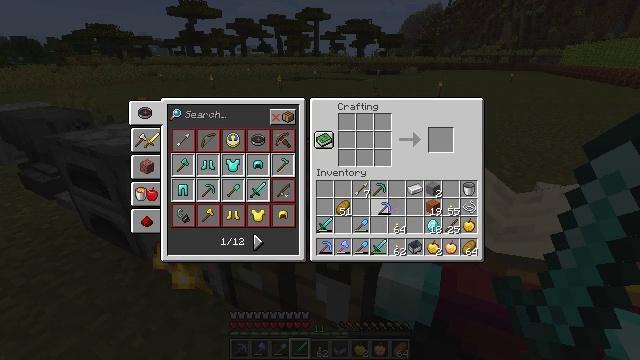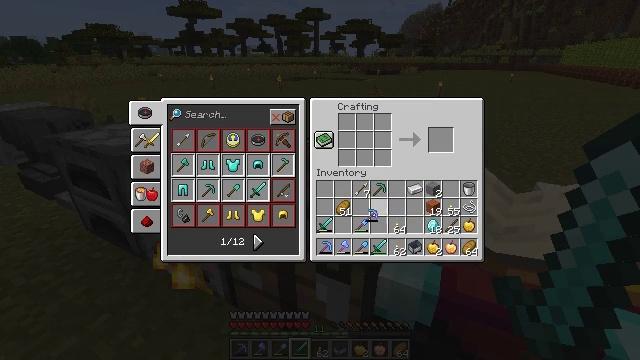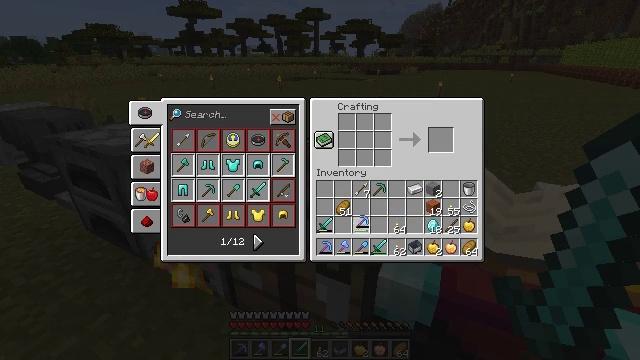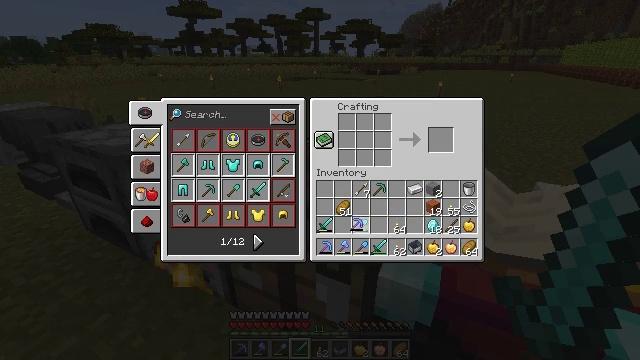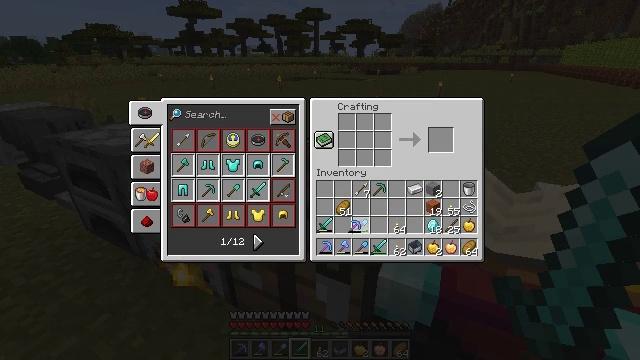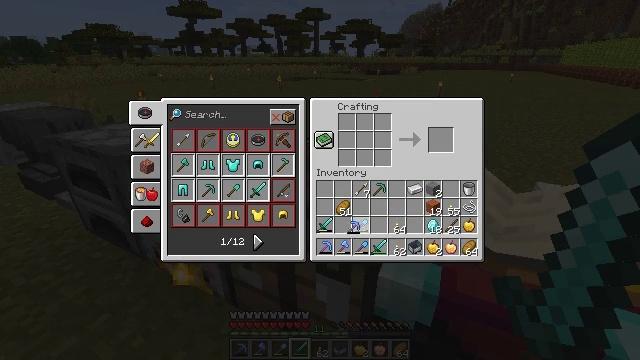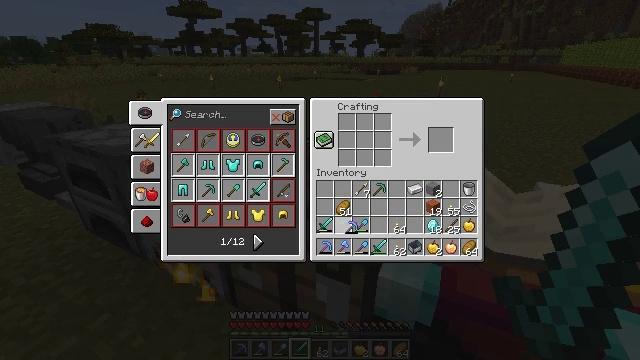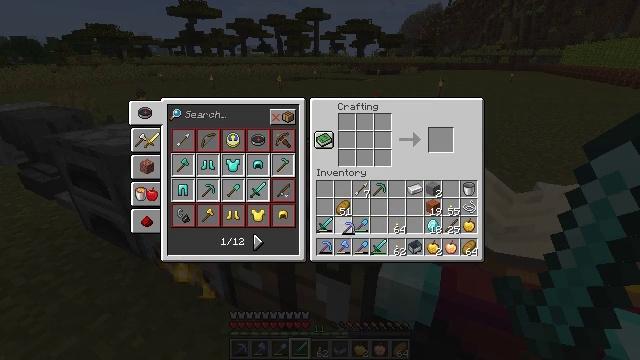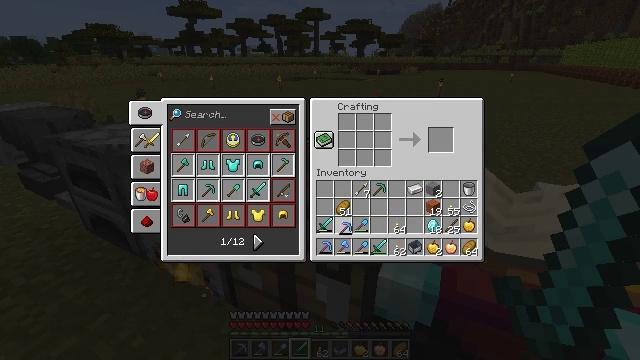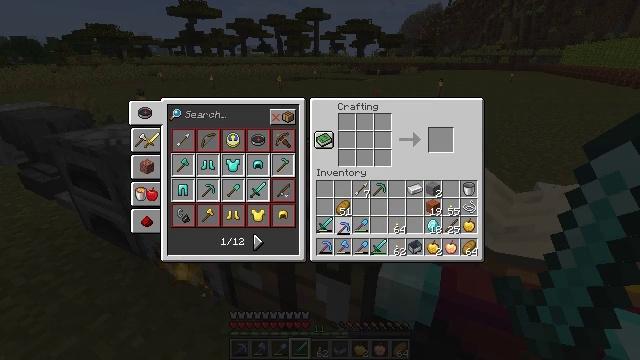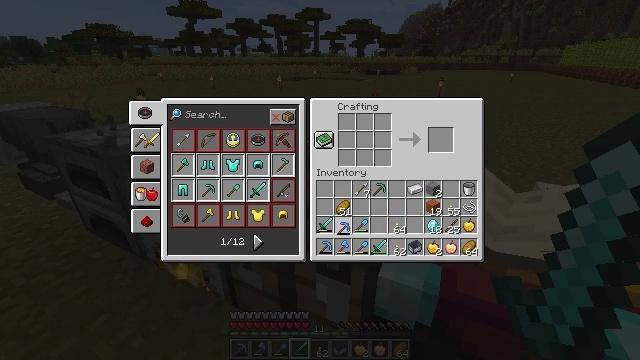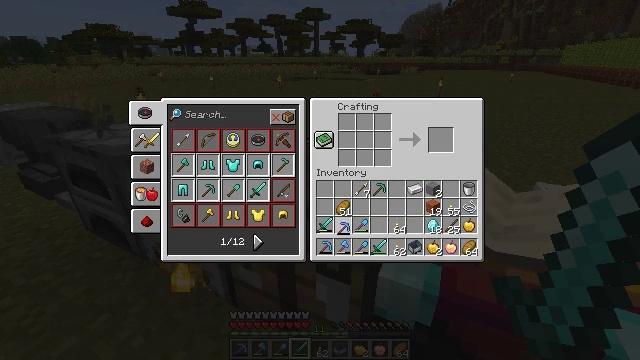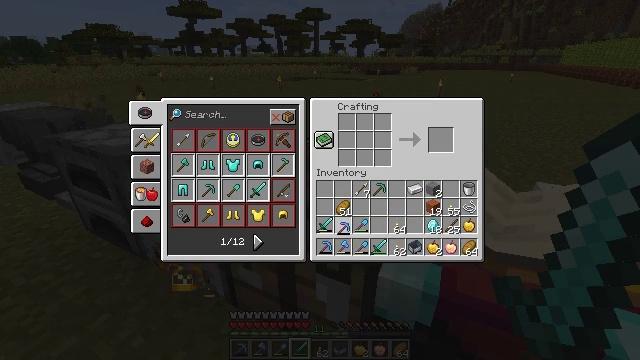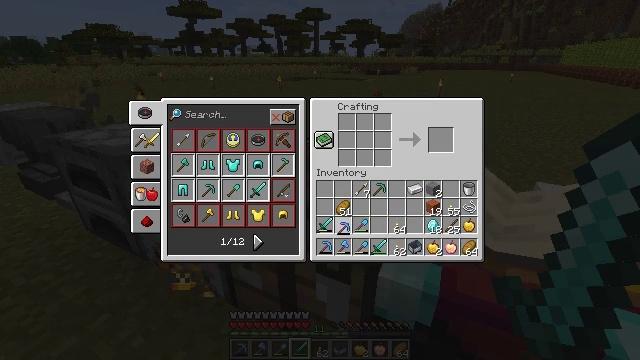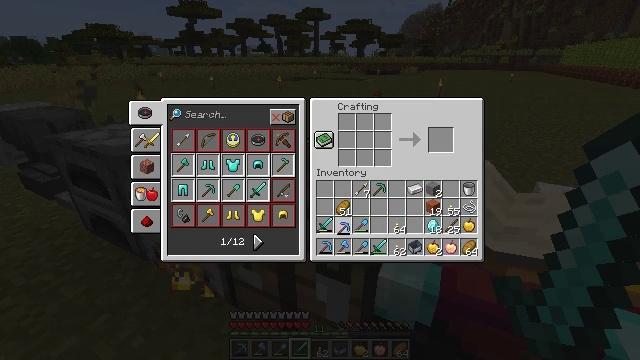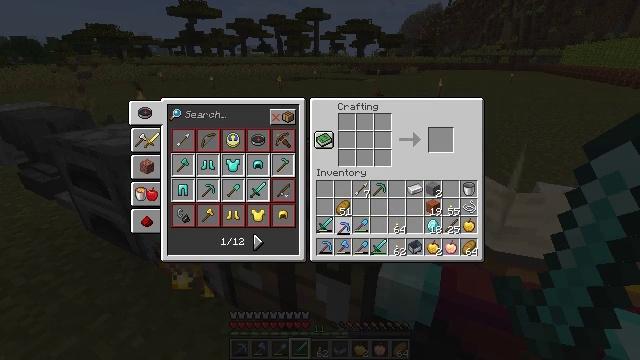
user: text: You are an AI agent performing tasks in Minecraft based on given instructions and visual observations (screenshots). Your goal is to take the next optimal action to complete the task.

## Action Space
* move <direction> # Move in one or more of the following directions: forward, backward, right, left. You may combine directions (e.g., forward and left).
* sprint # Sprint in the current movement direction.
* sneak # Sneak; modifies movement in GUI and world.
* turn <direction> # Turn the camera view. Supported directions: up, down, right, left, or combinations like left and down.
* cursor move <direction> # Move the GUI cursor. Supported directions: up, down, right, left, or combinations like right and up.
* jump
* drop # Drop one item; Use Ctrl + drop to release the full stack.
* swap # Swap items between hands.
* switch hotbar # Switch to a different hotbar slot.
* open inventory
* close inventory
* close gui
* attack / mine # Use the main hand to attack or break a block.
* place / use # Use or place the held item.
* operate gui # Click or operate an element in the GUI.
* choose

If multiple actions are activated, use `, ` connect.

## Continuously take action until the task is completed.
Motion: motion action
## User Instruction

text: Remove a stone from the inventory.
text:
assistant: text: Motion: cursor move left
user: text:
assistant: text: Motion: cursor move left
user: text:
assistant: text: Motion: no_op
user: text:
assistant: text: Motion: no_op
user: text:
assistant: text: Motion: no_op
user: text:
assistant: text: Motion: no_op
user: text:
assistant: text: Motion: no_op
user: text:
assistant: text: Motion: no_op
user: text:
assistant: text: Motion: no_op
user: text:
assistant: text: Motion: no_op
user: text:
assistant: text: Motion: no_op
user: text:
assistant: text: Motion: operate gui
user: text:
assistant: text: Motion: operate gui
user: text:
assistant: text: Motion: operate gui
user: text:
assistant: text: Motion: operate gui
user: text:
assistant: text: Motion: no_op
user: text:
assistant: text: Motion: no_op
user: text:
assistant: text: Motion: no_op
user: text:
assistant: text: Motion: no_op
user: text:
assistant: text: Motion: no_op
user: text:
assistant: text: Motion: no_op
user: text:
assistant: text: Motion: no_op
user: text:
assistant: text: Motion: no_op
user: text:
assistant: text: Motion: no_op
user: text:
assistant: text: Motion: no_op
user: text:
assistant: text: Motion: no_op
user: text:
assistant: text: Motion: no_op
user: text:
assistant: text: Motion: no_op
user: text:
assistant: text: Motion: no_op
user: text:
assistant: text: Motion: no_op